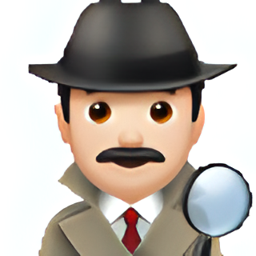
Name: male sleuth type 1 2
Emoji: 🕵🏻‍♂️
Group: People & Body
Sub-group: person-role